Question: I am using C # and ObjectListView, need to get the value of the row and column where specific clicked.
Example: Get the value of the clicked row, column 3.
How can I do this through CellClick?
'''
private void treeListView1_CellClick(object sender, CellClickEventArgs e)
{
???
}
'''

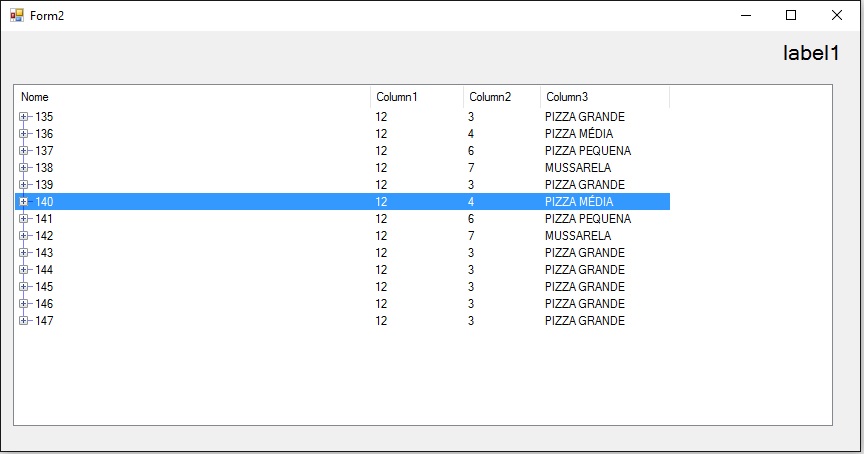
Answer: > I would like to get only the value of column 3, regardless of where I clicked.
'''
private void objectListView1_CellClick(object sender, CellClickEventArgs e) {
// check if it is the column of interest
if (e.Column == olvColumn3) {
// method 1: just get the value from the objectListView1 cell,
// this potentially requires casting ModelValue to the correct type which can be error prone if the type changes
object value = e.SubItem.ModelValue;
// method 2: since you "know" what property of your underlying model is displayed in column 3,
// you should retrieve it directly from the model object
MyModel modelObject = (MyModel)e.Model;
string value2 = modelObject.ValueThatBelongsToColumn3;
}
}
'''